Aerial crown-view tile of a tropical tree (Barro Colorado Island, Panama), acquired 20241216:
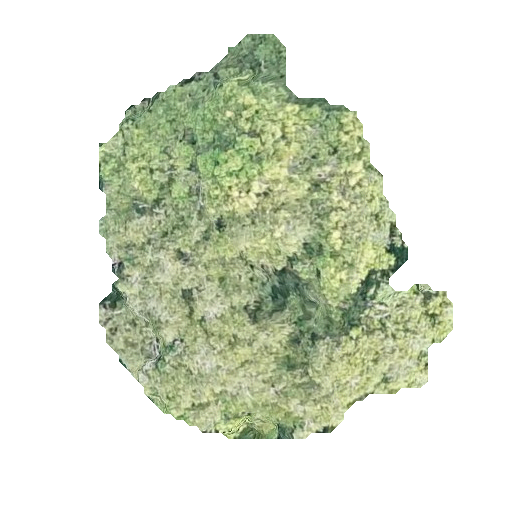
Species: Prioria copaifera
GBIF accepted scientific name: Prioria copaifera
Crown area: 140.419 m²